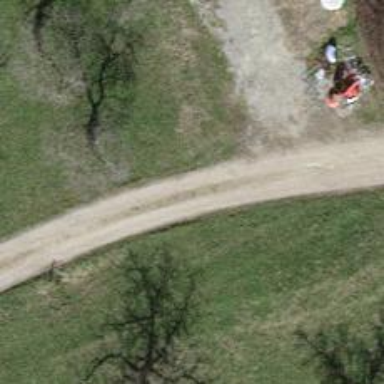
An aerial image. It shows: Gravel track.